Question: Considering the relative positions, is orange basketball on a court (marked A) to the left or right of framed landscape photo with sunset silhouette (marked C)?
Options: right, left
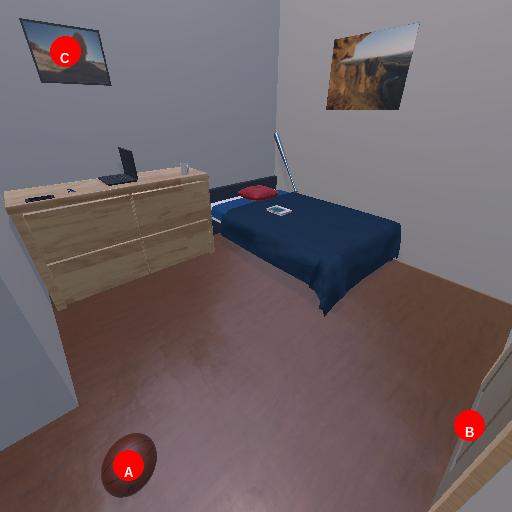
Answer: right